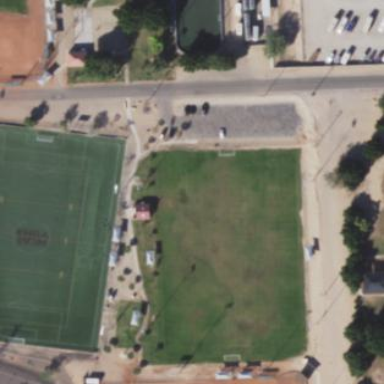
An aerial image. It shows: Soccer pitch for leisure land activities.